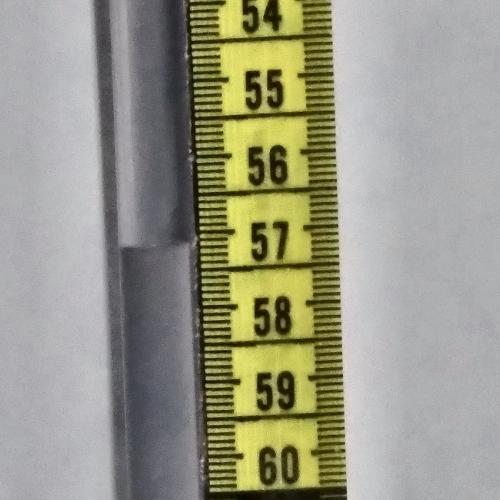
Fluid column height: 57.2 cm